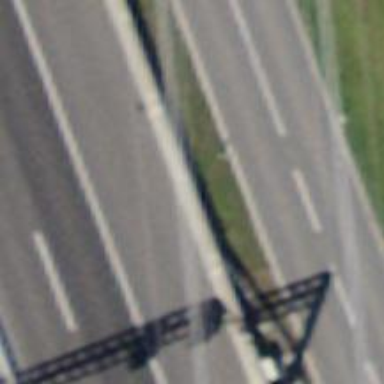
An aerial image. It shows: Street cabinet used for traffic control.